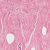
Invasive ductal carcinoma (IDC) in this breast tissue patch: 0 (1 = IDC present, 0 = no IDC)